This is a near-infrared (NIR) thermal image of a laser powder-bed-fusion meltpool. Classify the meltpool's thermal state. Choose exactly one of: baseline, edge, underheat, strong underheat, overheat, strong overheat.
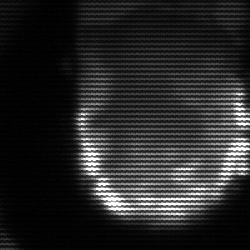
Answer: baseline